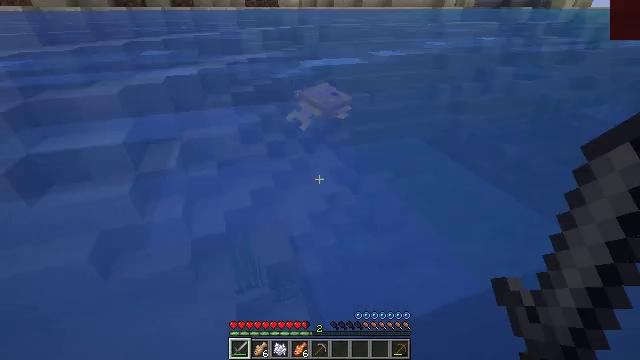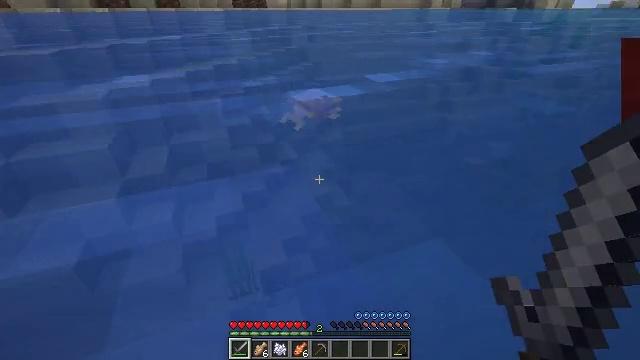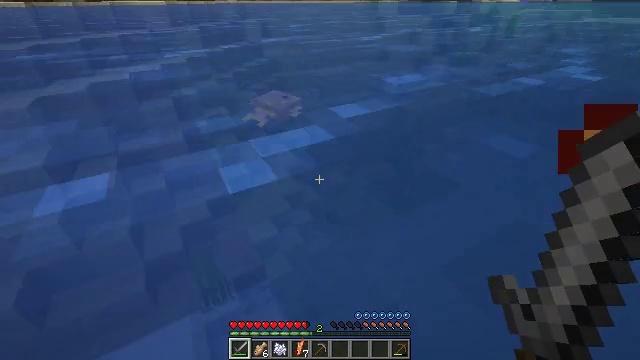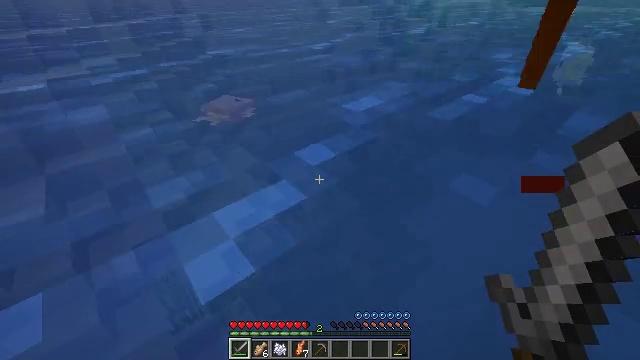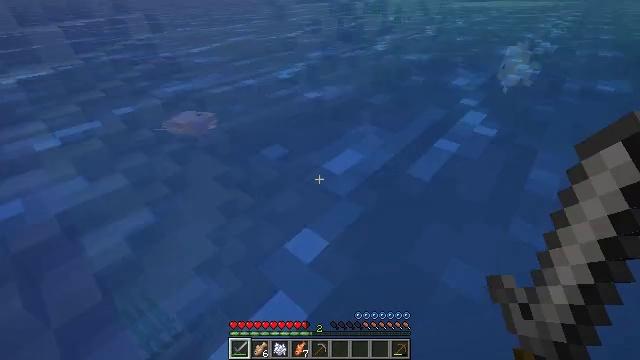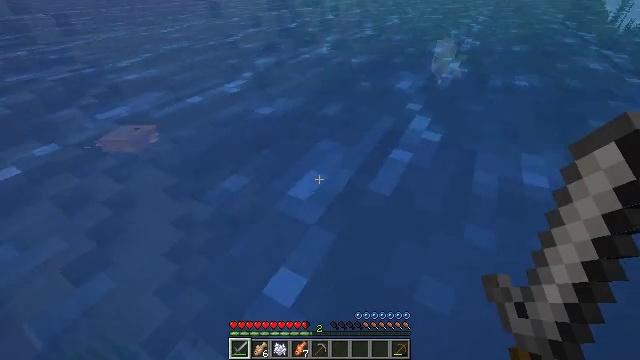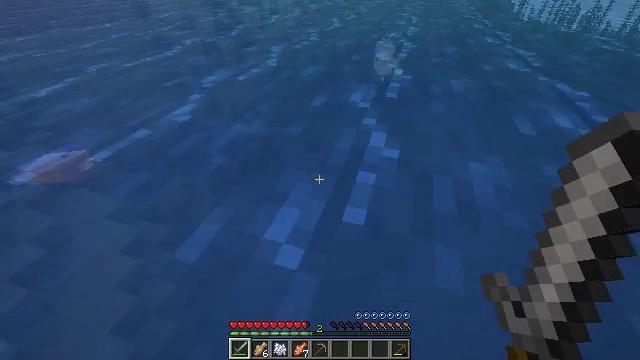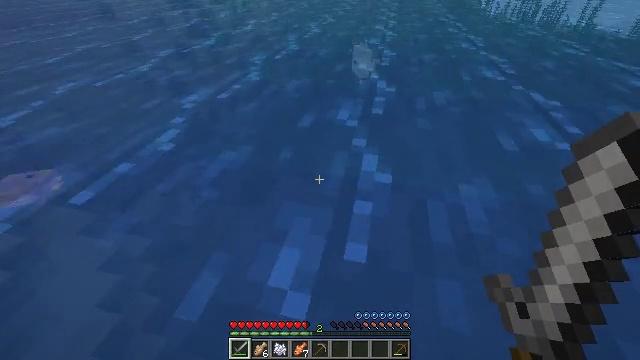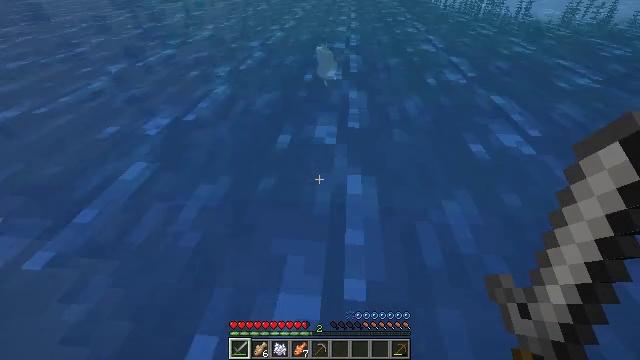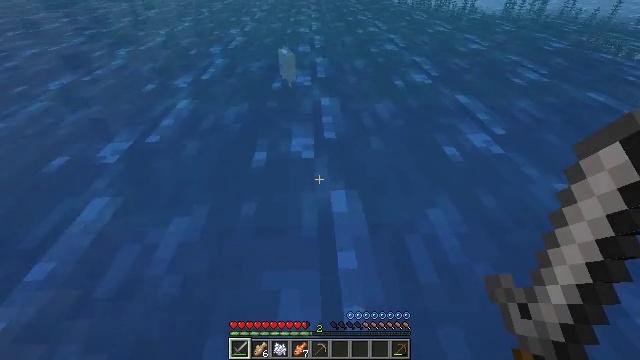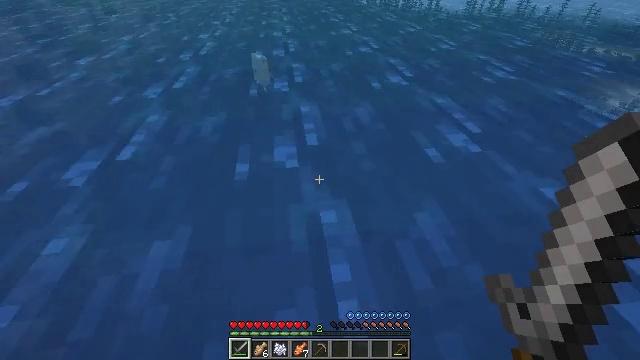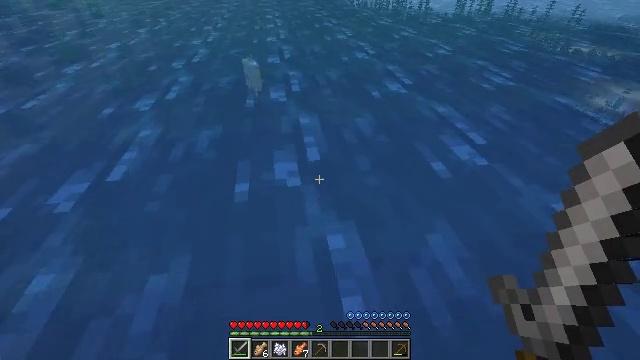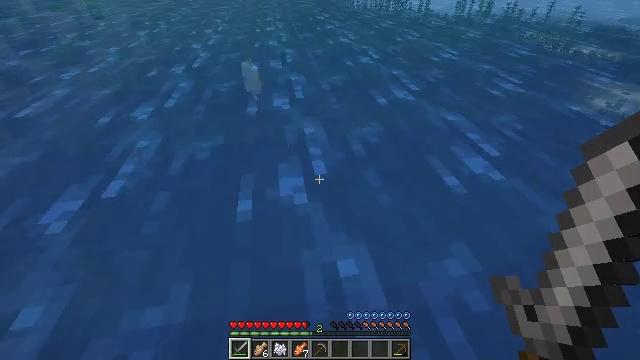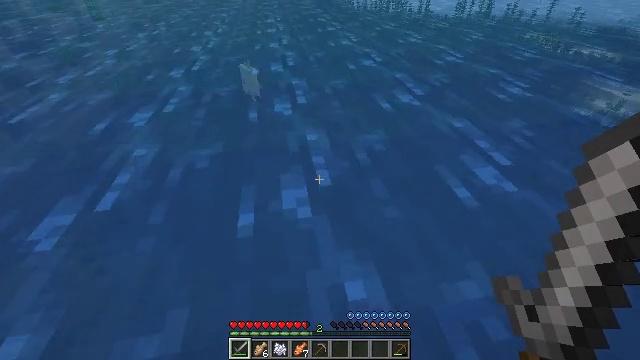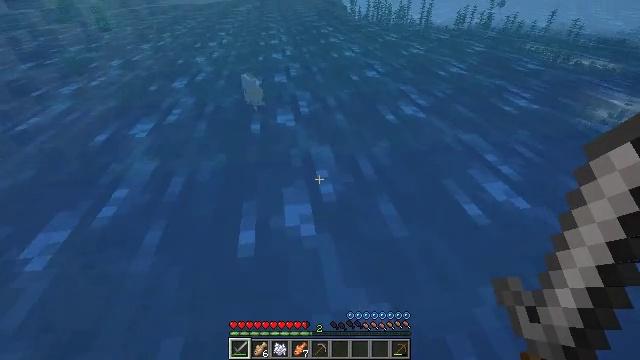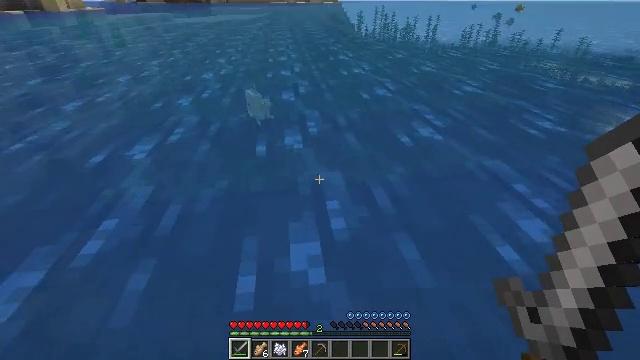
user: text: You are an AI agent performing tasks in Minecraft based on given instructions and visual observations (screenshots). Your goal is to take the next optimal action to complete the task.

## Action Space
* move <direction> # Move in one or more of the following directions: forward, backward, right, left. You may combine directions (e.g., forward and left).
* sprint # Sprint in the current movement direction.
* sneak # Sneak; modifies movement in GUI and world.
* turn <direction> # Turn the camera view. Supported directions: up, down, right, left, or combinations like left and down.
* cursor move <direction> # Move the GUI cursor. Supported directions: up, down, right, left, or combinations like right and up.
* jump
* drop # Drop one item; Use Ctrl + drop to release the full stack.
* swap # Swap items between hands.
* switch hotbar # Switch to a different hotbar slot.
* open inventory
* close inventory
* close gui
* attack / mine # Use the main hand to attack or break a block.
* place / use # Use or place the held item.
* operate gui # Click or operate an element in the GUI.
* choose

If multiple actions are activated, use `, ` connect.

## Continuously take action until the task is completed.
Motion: motion action
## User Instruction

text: Catch and kill the tropical fish.
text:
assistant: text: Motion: move forward, turn right, jump
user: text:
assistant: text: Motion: move forward, turn right and down, jump
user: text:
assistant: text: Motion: move forward, turn right and down, jump
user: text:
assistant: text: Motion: move forward, turn right, jump
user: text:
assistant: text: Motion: move forward, turn right and down, jump
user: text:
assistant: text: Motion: move forward, turn right
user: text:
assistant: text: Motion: move forward, turn right
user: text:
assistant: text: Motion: move forward, turn right
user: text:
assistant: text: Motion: move forward, turn right
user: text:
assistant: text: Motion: move forward, turn right
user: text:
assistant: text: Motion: move forward, turn right
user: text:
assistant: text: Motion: move forward
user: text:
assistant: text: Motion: move forward
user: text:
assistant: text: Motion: move forward, turn up
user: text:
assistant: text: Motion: move forward, turn left and up
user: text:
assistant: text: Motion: move forward, turn left and up
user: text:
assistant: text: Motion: move forward, turn left and up
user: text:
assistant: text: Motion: move forward, turn left and up
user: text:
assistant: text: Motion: move forward, turn left and up
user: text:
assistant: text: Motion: move forward, turn left and up
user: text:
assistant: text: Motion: move forward, turn left and up
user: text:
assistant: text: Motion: move forward
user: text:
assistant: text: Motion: move forward
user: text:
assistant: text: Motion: move forward
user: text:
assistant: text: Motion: move forward
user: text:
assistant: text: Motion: move forward
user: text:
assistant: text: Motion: move forward
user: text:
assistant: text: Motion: move forward
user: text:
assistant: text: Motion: move forward
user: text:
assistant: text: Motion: move forward